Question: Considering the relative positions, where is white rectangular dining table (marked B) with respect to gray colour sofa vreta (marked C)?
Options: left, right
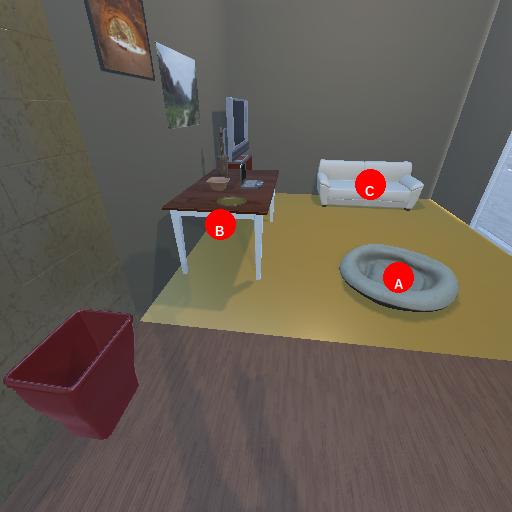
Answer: left